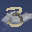
Label: 3